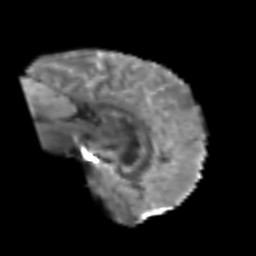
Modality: T2w
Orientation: sagittal
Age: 50
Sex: male
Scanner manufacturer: siemens
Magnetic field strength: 3 T
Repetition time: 6.1 s
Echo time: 0.101 s